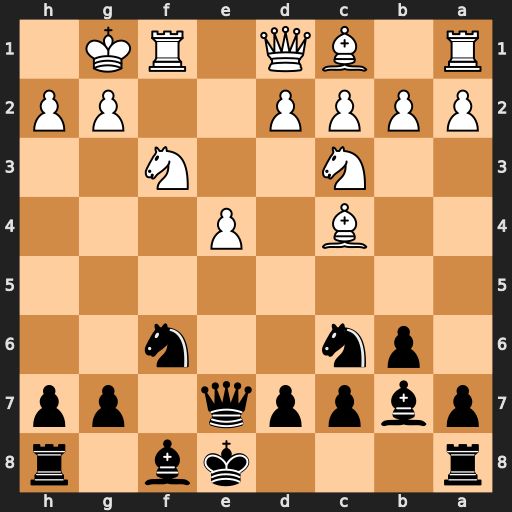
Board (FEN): r3kb1r/pbppq1pp/1pn2n2/8/2B1P3/2N2N2/PPPP2PP/R1BQ1RK1
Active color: b
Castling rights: kq
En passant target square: -
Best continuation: Qc5+ d4 Qxc4